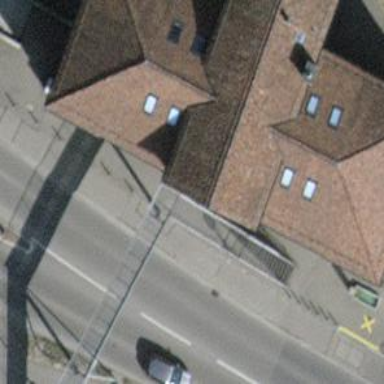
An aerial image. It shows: Bridge.